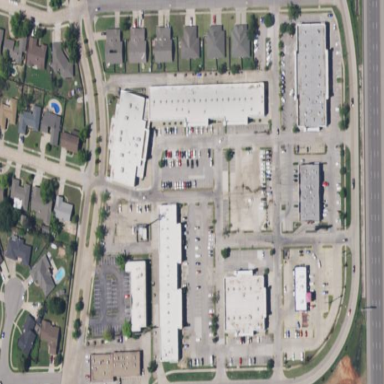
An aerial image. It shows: Retail area consisting of mall.